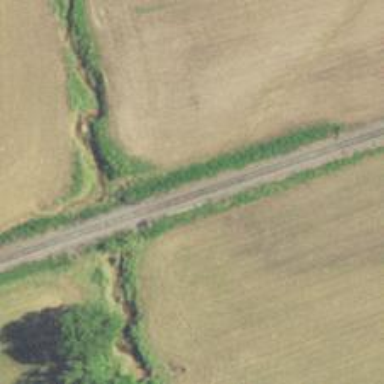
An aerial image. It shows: Railway track.